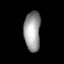
Tissue: lung
Cell type: Myeloid cells
Senescence score: 0.5948
Nuclear area (px): 633
Mean DAPI intensity: 156.599